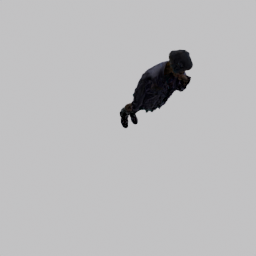
Label: people